Question: We're using the jQuery <URL>. The plug-in seems to be quite a bit unflexible. We've worked around 2 major issues already and are facing a 3rd now:
In our table we want to display a special row which is not an entity of the type all the others are. It serves as a visual separator between the rows above and the rows below. It has a different number of cells, a different format and a different content.

We're using jQuery templates to render the row contents in conjunction with the knockoutjs <URL> There seems not to be any way to customize different types of rows or anything in datatables, so cogshift overrides the 'fnRowCallback' to support jQuery templates.
The way we're currently considering to solve this issue is by adding a "dummy" item to the viewmodel which has a special property, e.g. "IsDummy()" to determine how to render it. In the jQuery template we render the row differntly based on this property:
'''
<script id="template" type="text/x-jquery-tmpl">
{{if IsDummy()}}
<td colspan="5" style="background-color:yellow; text-align: center">
Entries starting with ${StartLetter}
</td>
{{else}}
<td>${Id}</td><td>${Name}</td>...
{{/if}}
</script>
'''
However this will break datatables at the latest when trying to sort, because it saves all td-s in a 1-dim array and relies on arithmetics to retrieve the right cell based on row and column number, or in short terms: All rows must have the same number of columns.
This is the point when I stopped and realized how awkward all these hacks are going to be and that there must be a better approach, or I might be missing a feature of datatables completely. - although I'm afraid that's not the case...
Update: In the meanwhile I found even more issues:
- -
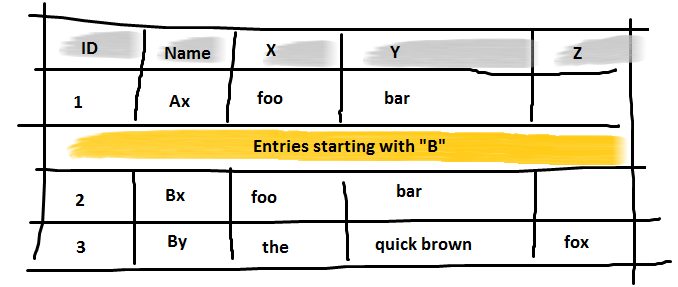
Answer: Way late to the game, but there is support for a pseudo section header now: <URL>